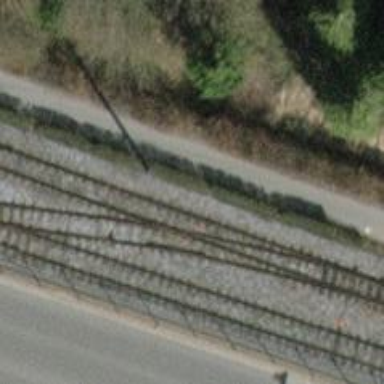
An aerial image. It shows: Narrow-gauge railway with single track. The railway is electrified with contact line.